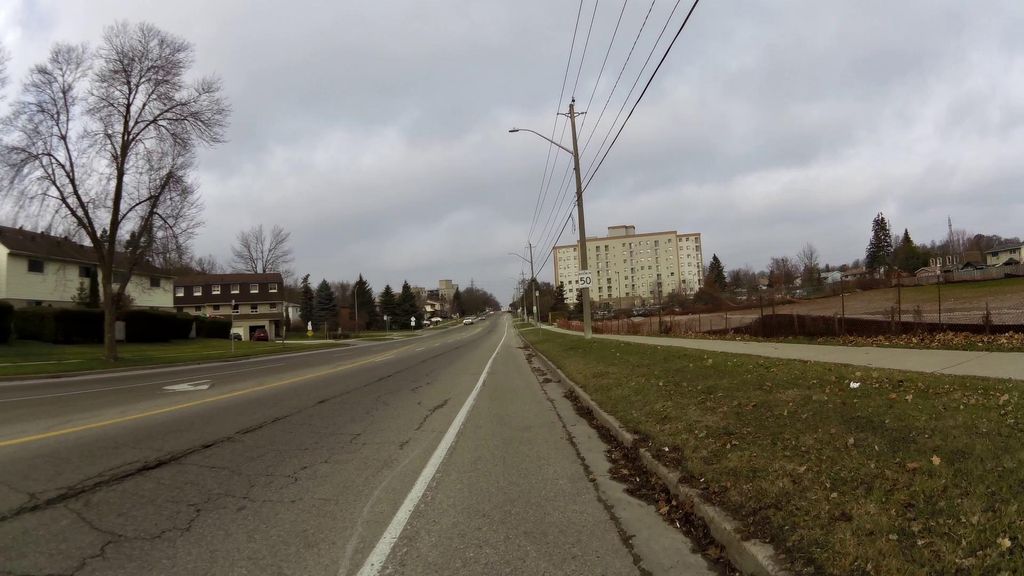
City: kitchener-waterloo